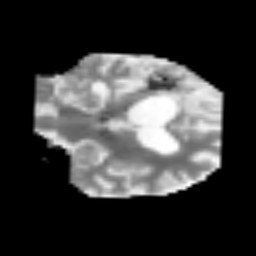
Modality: MD
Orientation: coronal
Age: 67
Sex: male
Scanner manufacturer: siemens
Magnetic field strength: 3 T
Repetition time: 3.2 s
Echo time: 0.081 s